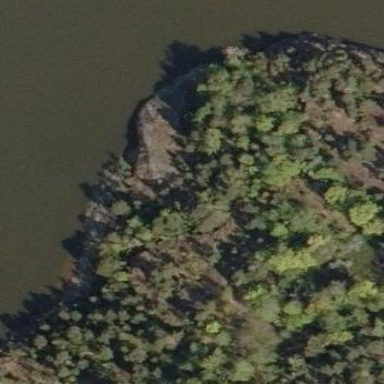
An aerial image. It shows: Landscape of bare rock.